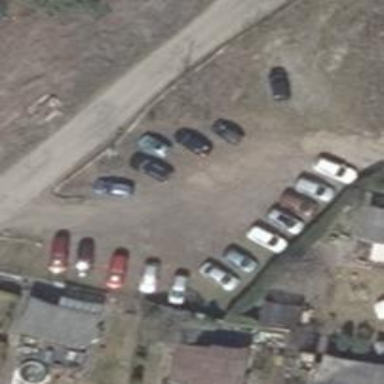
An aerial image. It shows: Parking area covered with grass.